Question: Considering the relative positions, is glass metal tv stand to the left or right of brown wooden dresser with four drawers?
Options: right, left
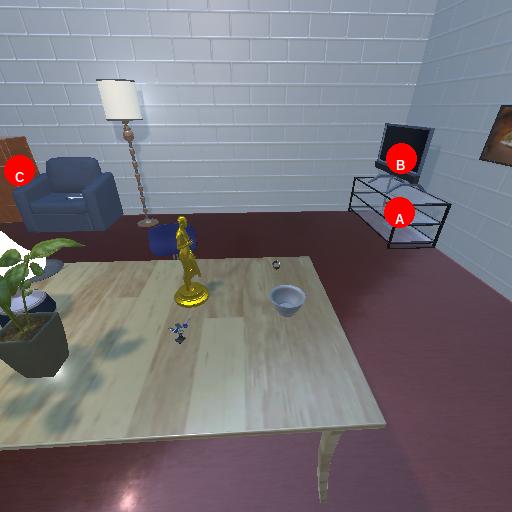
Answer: right